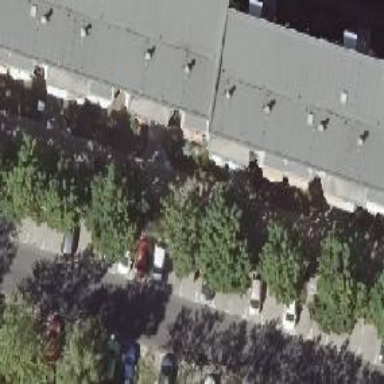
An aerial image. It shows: Street-side parking area with concrete surface.